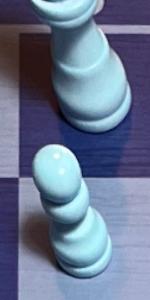
Label: Pawn_White